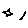
Label: star